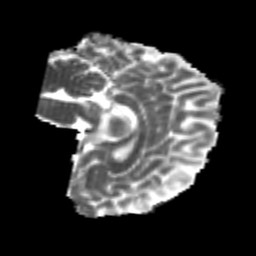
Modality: MD
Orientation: sagittal
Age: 20
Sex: female
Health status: healthy
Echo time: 0.074 s